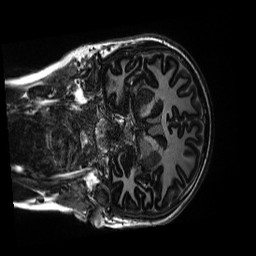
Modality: MP2RAGE
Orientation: coronal
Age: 11
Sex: female
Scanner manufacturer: siemens
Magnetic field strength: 3 T
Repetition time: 4 s
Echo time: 0.00303 s